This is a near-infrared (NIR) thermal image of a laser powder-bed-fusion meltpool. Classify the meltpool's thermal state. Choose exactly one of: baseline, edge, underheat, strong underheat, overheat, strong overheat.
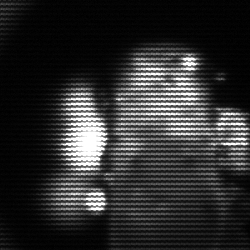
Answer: strong underheat